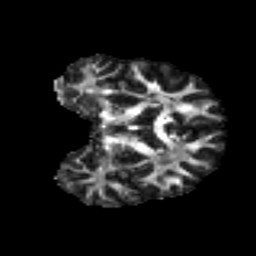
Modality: FA
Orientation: coronal
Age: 30
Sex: male
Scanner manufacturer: ge
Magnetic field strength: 3 T
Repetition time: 7.8 s
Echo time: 0.0607 s